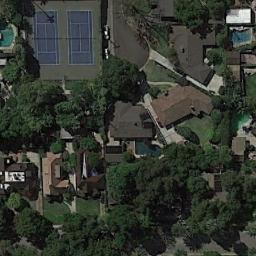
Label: tennis_court